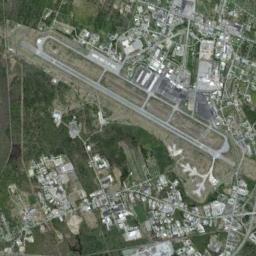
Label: airport